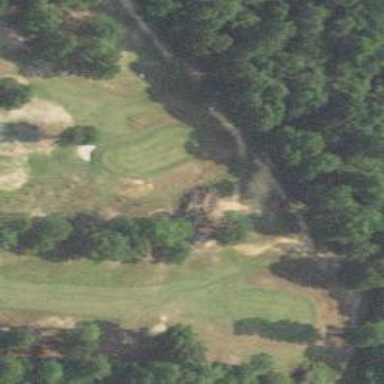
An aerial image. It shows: View of golf hole.